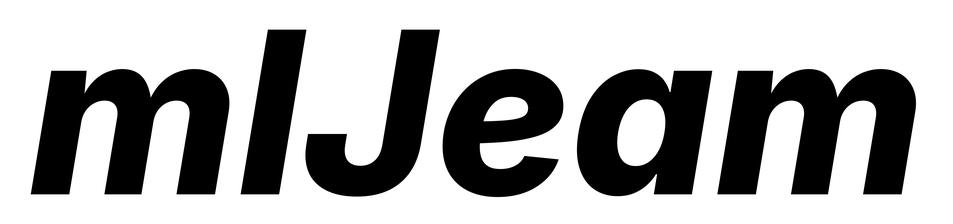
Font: Inter-Italic_ExtraBold_Italic